Question: I am trying to aggregate the total amounts of certain items. For example, I want to get the total amount for all transactions that have a trx_desc of "Amazon" and were in the month of August, for example.
This is the query that I used to try and output this data:
'''
select det_trx_type, SUM(amount) as 'Total Amt',
CASE
when MONTH(posting_date) = 8 THEN 'August'
when MONTH(posting_date) = 9 THEN 'September'
when MONTH(posting_date) = 10 THEN 'October'
END
as 'Month'
from av_finance
where det_trx_type IN(
select distinct det_trx_type from av_finance)
group by posting_date, det_trx_type
'''
Data from query

I would like the total of Amazon purchases in the Month of August to show up on 1 row rather than multiple rows for each purchase in a given month.
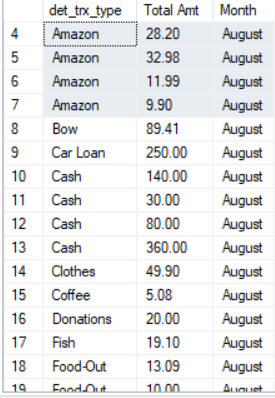
Answer: You can try to let 'CASE WHEN' in group by instead of only 'posting_date' column because 'posting_date' seems to be date data type.
'''
select det_trx_type, SUM(amount) as 'Total Amt',
CASE
when MONTH(posting_date) = 8 THEN 'August'
when MONTH(posting_date) = 9 THEN 'September'
when MONTH(posting_date) = 10 THEN 'October'
END as 'Month'
from av_finance
where det_trx_type IN(select distinct det_trx_type from av_finance)
group by
CASE
when MONTH(posting_date) = 8 THEN 'August'
when MONTH(posting_date) = 9 THEN 'September'
when MONTH(posting_date) = 10 THEN 'October'
END, det_trx_type
'''